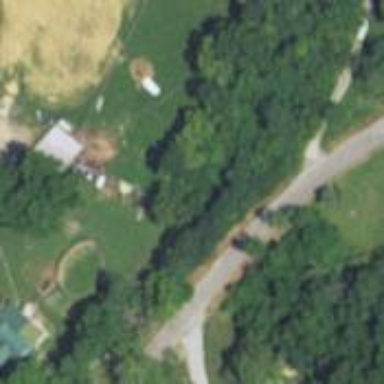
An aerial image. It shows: Farmyard area.